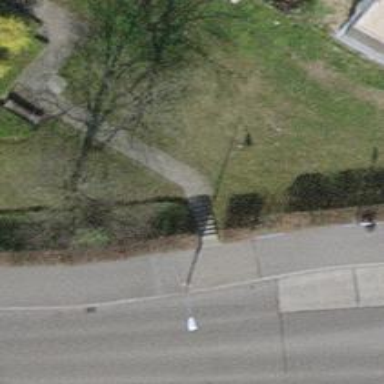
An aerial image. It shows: Set of steps on the road.